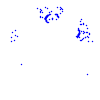
Particle: proton